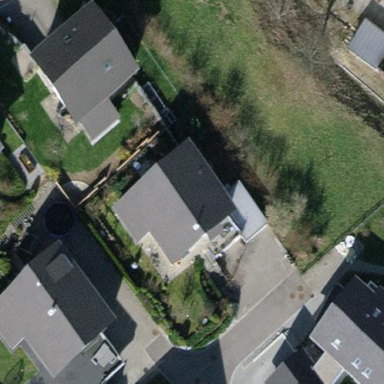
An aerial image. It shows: Detached building with gabled roof.